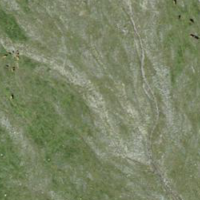
EUNIS habitat code: 26
Species observed at this site:
Anthus trivialis
Oenanthe oenanthe
Anas platyrhynchos
Anthus spinoletta
Chloris chloris
Fringilla coelebs
Phylloscopus collybita
Saxicola rubetra
Cuculus canorus
Turdus pilaris
Certhia familiaris
Phoenicurus ochruros
Regulus regulus
Falco tinnunculus
Pyrrhocorax graculus
Motacilla alba
Periparus ater